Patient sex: M
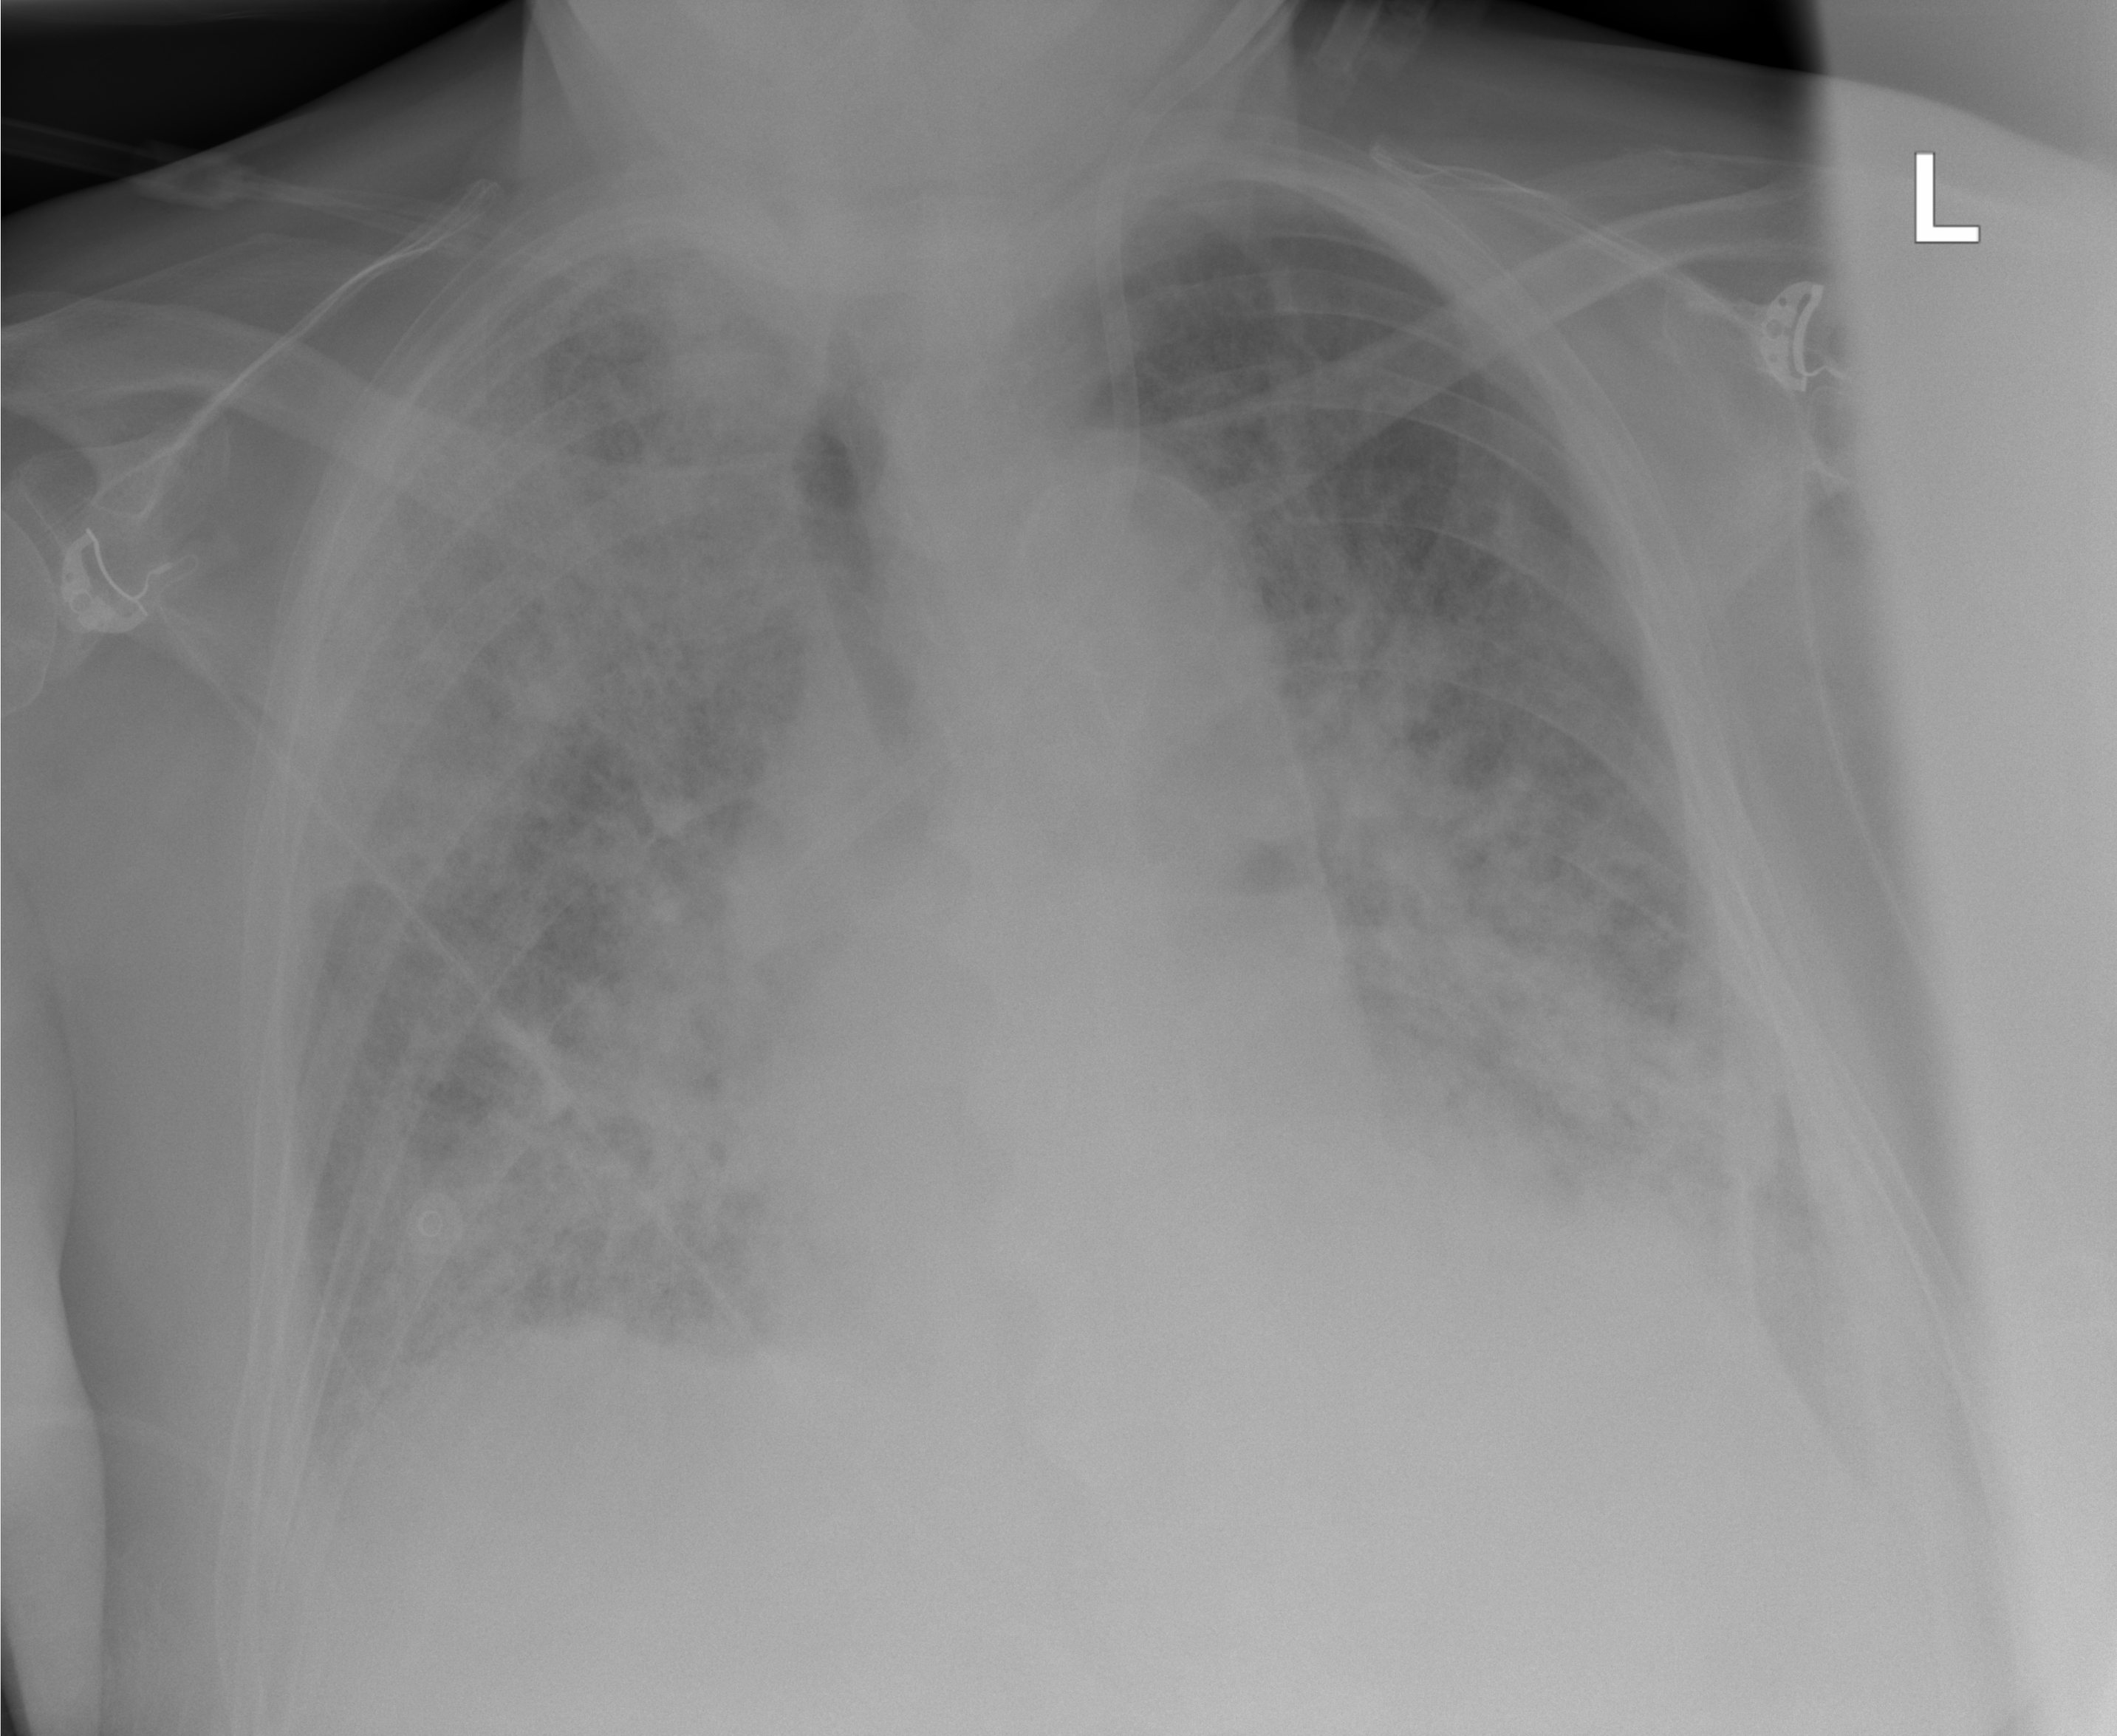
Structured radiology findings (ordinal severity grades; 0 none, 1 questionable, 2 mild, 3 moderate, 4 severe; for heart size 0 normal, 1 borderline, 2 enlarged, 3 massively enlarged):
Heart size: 2
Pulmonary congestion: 2
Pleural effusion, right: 2
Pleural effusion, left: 2
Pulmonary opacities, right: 4
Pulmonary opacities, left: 4
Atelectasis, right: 3
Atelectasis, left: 3